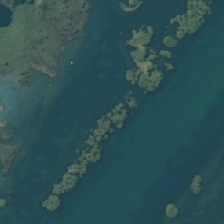
Land cover: deciduous_hardwood